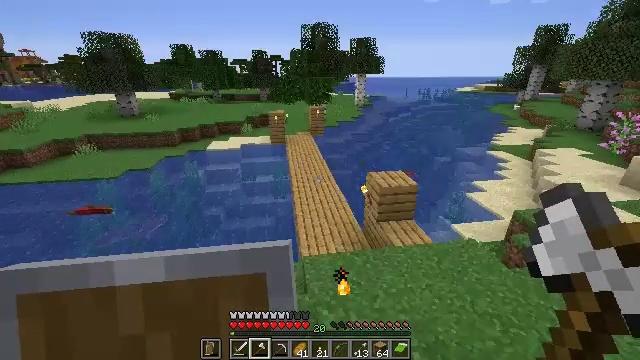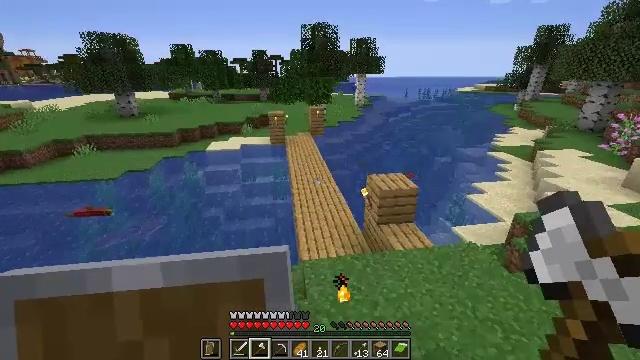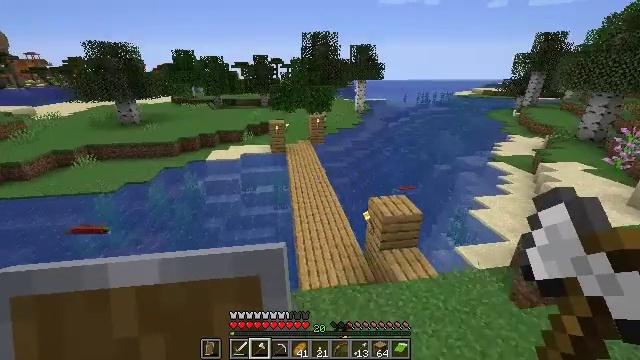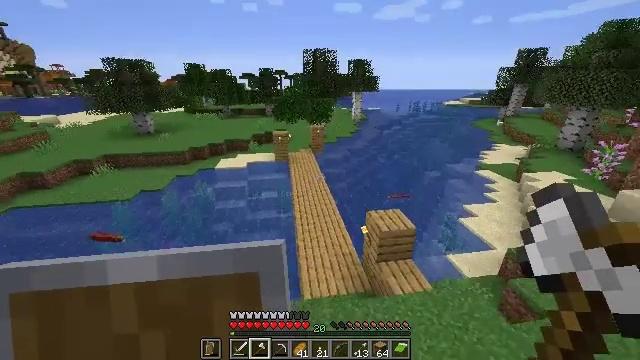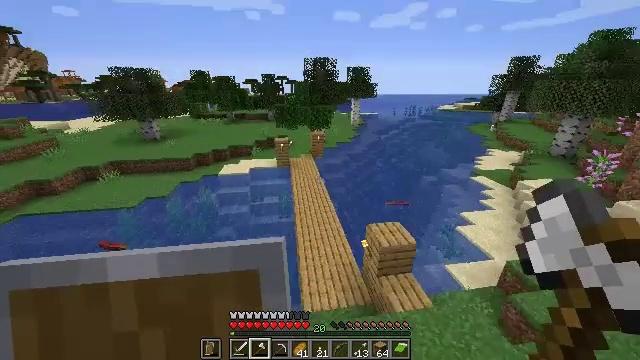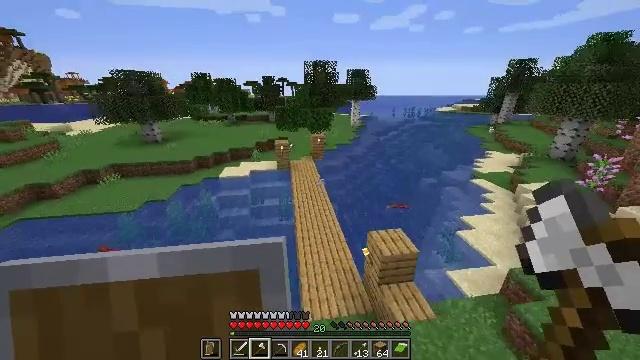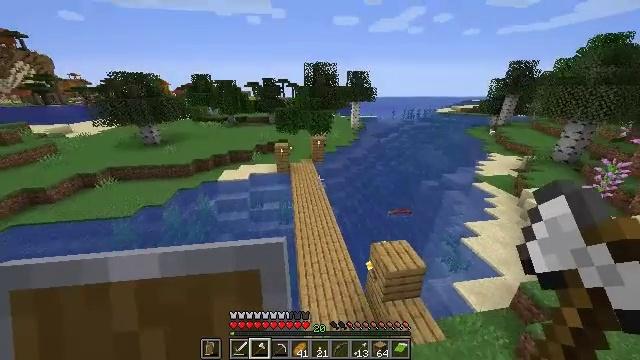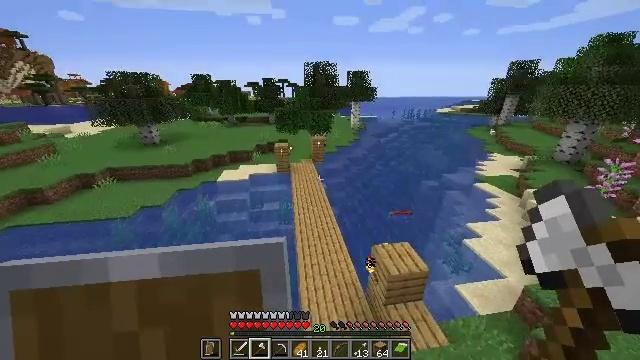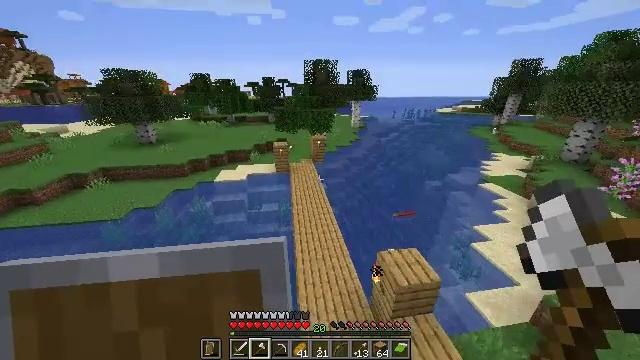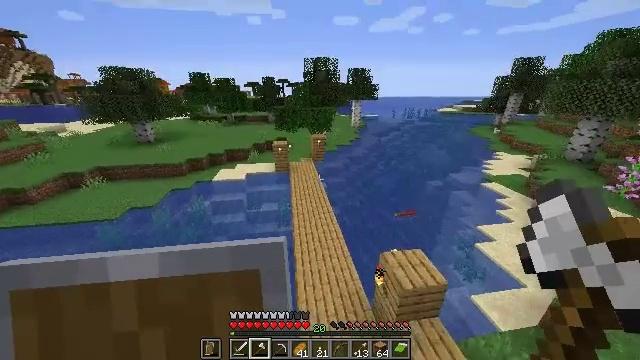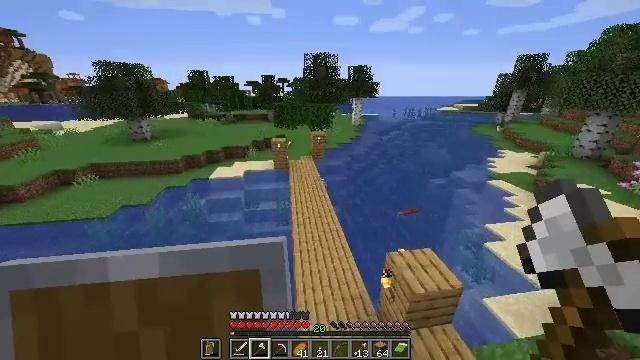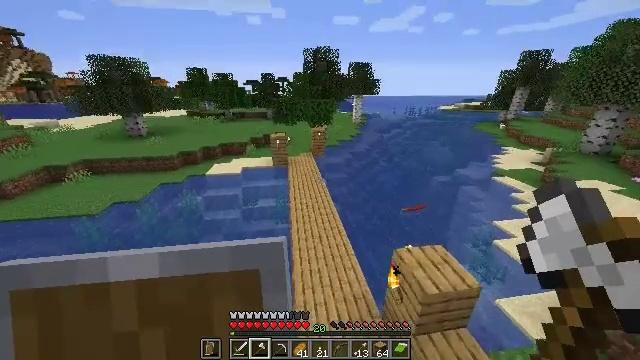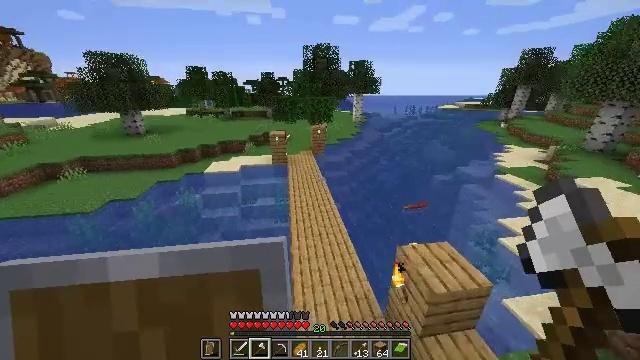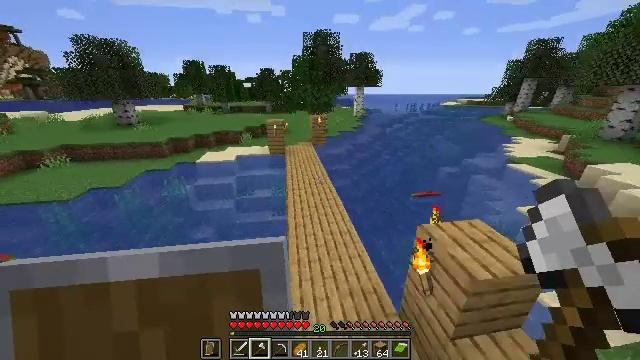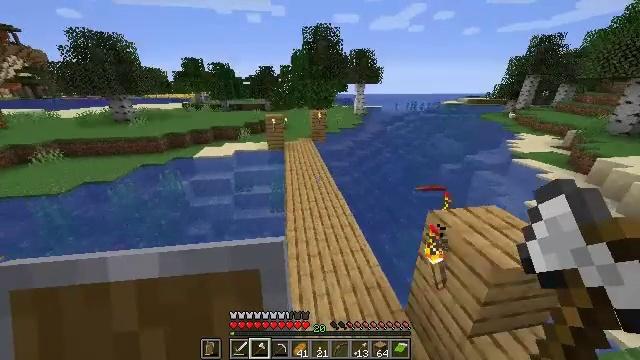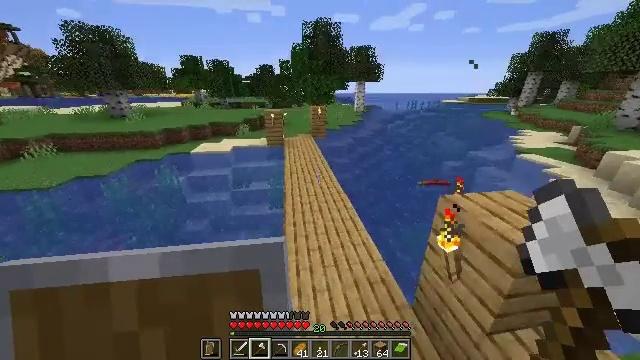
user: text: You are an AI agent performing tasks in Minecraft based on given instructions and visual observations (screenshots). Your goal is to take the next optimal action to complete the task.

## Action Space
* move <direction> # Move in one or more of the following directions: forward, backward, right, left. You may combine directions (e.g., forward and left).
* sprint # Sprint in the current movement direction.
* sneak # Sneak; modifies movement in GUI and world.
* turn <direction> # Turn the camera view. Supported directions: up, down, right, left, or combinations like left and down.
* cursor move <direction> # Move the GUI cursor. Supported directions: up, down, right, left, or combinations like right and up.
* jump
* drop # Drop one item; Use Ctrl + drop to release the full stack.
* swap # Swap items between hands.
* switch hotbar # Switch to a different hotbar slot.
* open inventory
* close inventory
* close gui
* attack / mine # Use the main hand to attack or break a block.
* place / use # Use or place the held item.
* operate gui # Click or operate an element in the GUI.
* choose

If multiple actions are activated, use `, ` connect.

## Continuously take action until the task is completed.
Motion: motion action
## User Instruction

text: Gather grass on the ground.
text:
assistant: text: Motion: move forward, sprint, jump
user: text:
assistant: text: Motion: move forward, sprint, jump
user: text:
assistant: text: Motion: move forward, sprint, jump
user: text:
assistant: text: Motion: move forward, sprint, jump
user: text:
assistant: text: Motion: move forward, jump
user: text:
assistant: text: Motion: move forward, jump
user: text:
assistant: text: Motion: move forward, jump
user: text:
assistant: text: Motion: move forward, jump
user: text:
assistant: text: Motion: move forward, jump
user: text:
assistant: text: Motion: move forward, jump
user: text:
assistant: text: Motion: move forward, jump
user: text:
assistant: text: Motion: move forward, jump
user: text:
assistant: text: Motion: move forward, jump
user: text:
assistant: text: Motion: move forward, jump
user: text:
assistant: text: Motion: move forward, jump
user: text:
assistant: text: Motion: move forward, jump
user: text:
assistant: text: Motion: move forward, jump
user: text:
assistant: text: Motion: move forward, jump
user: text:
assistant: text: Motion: move forward, jump
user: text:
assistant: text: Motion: move forward, jump
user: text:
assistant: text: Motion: move forward, jump
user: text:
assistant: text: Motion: move forward, jump
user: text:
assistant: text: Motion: move forward, jump
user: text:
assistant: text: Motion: move forward, jump
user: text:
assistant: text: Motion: move forward, jump
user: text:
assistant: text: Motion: move forward, jump
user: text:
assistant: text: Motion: move forward, jump
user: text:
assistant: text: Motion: move forward, jump
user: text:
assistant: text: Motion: move forward, jump
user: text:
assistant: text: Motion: move forward, jump